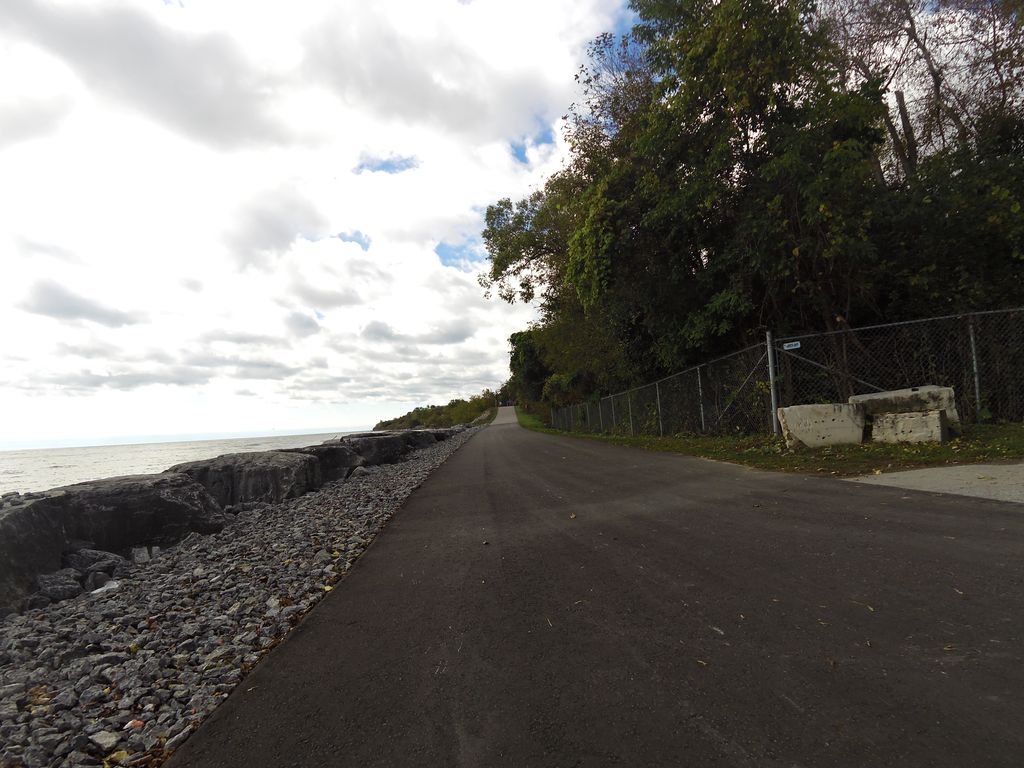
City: toronto